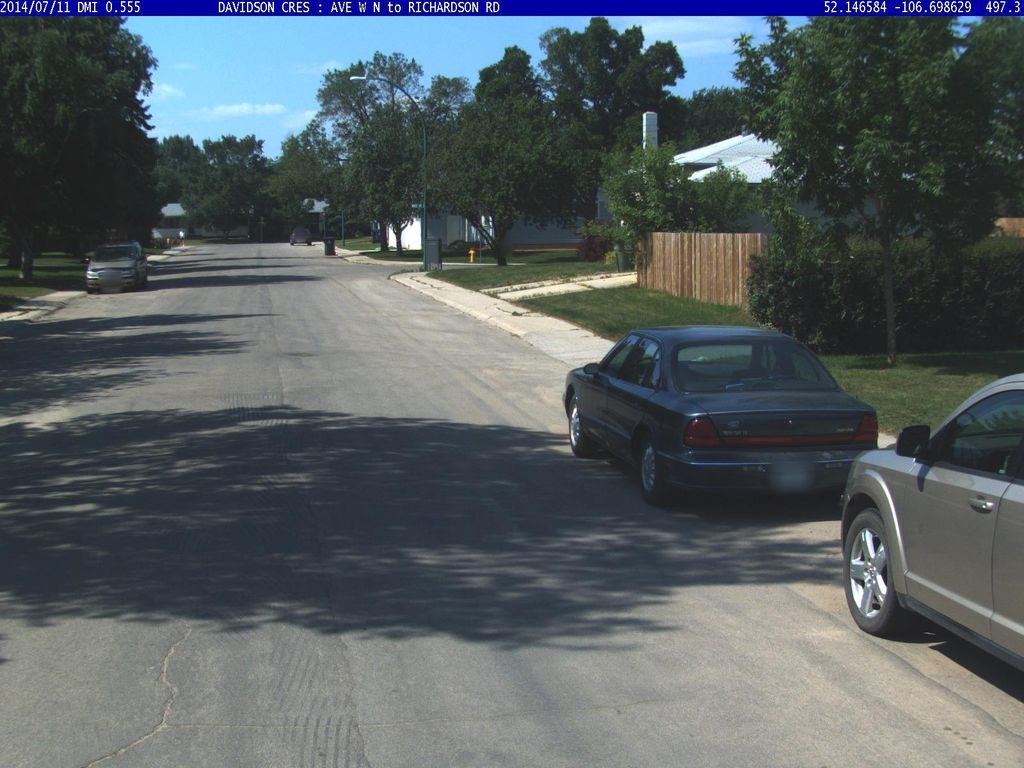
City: saskatoon